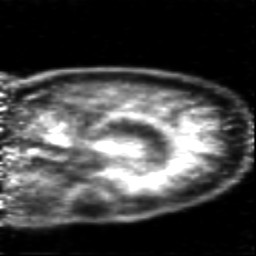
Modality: PET
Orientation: sagittal
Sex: male
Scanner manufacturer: siemens